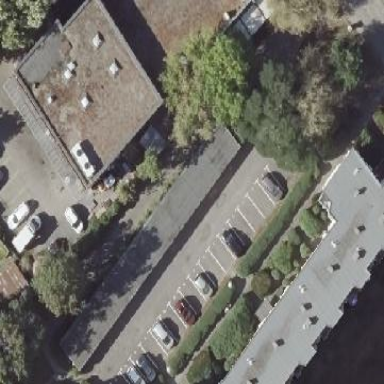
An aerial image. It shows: Garages with flat roofs.